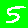
Digit: 5